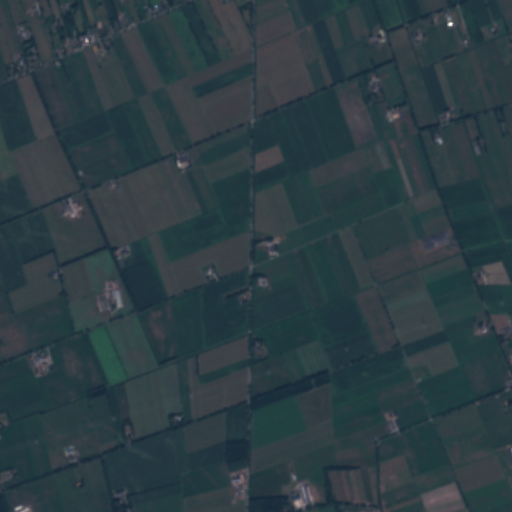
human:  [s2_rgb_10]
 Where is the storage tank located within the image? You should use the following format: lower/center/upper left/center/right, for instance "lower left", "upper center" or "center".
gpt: The storage tank is located in the lower left of the image.
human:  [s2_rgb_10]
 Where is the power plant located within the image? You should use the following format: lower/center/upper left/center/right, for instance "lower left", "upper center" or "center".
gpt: There is no power plant in the image.